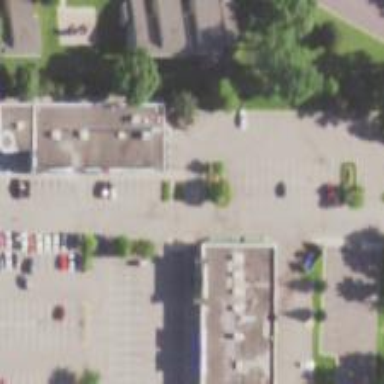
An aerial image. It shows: Convenience shop.